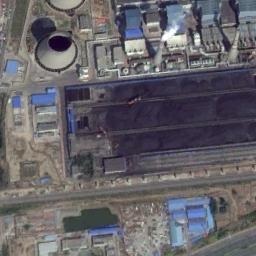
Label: thermal_power_station